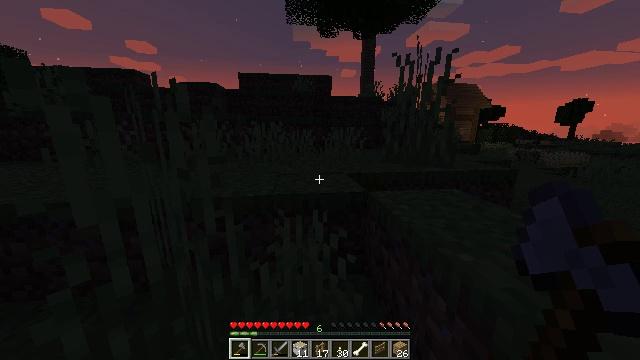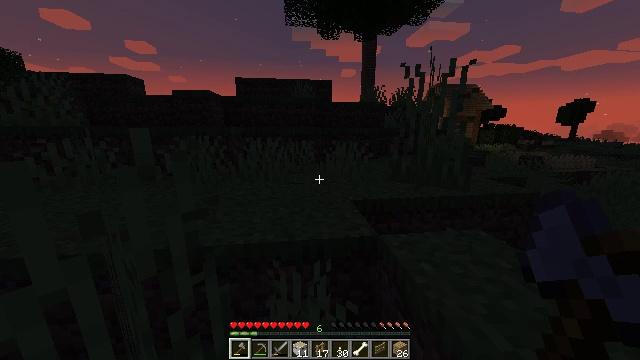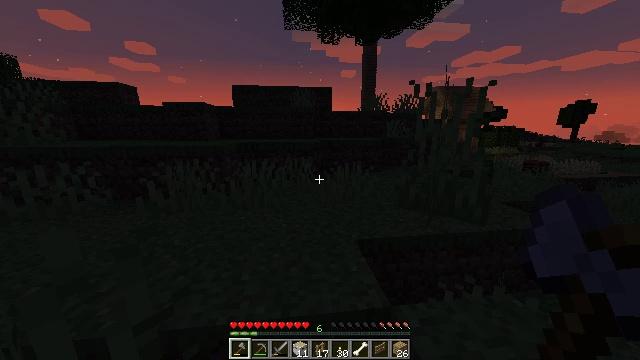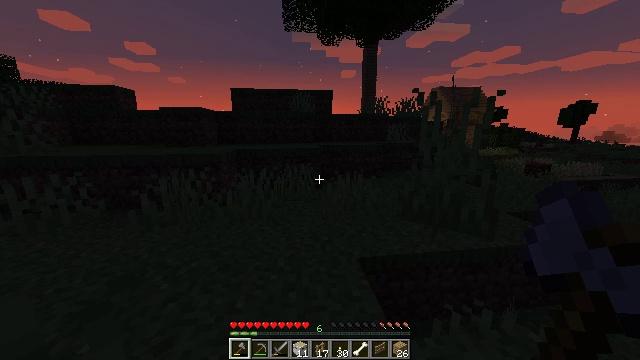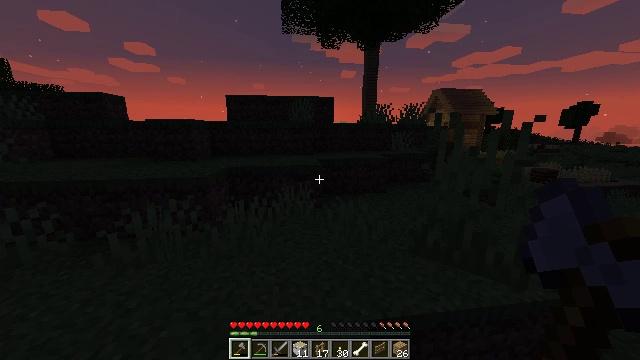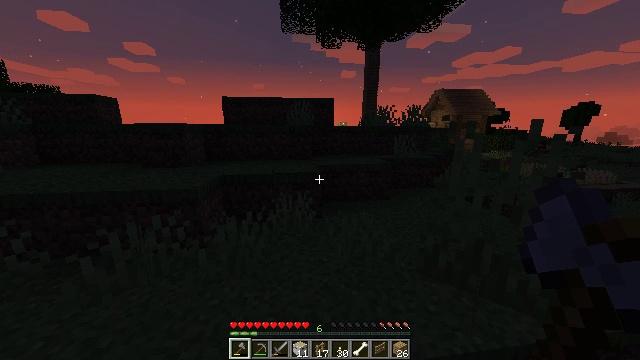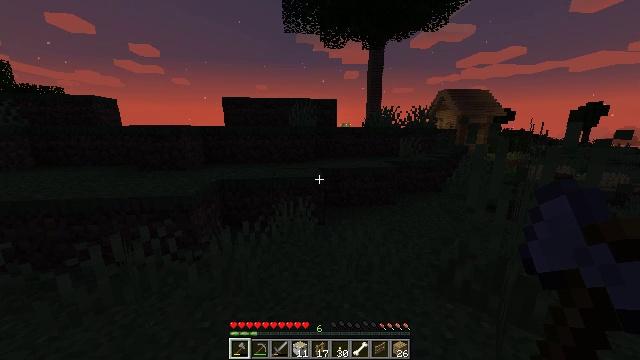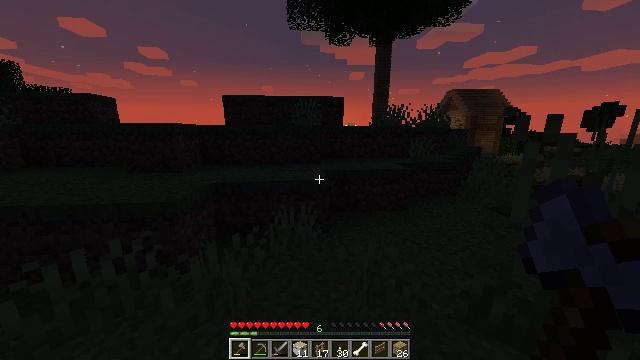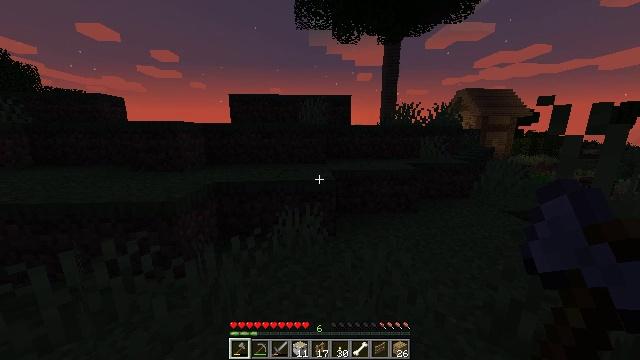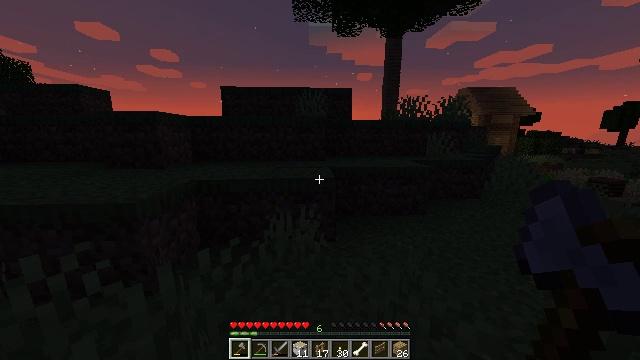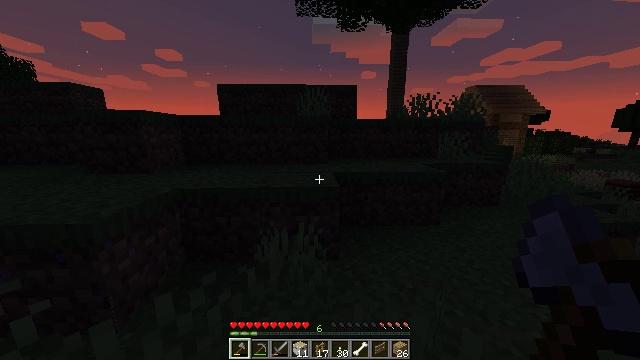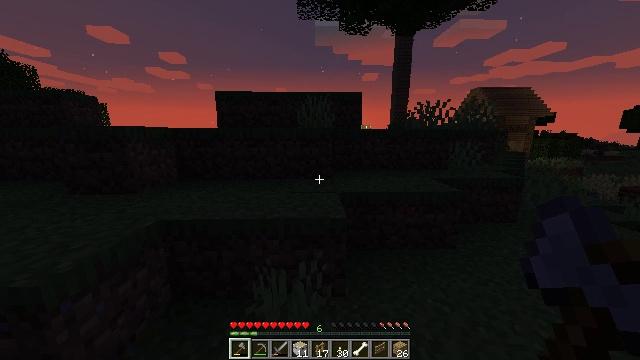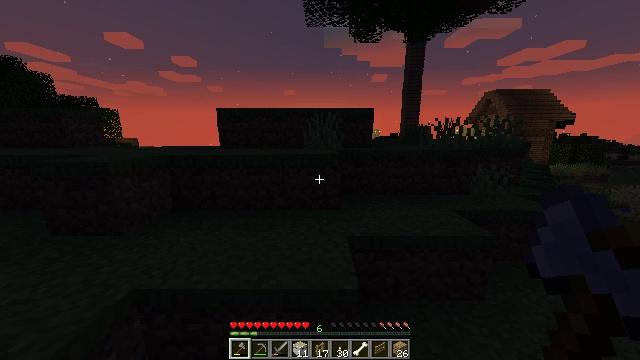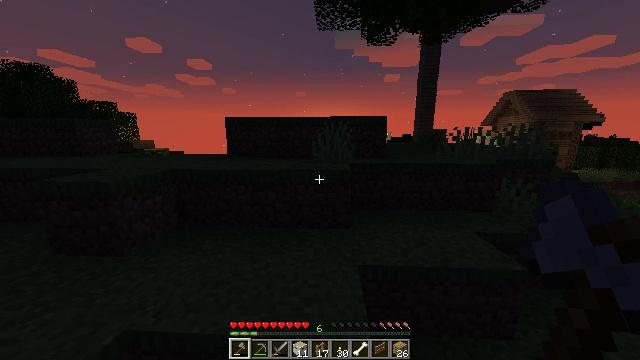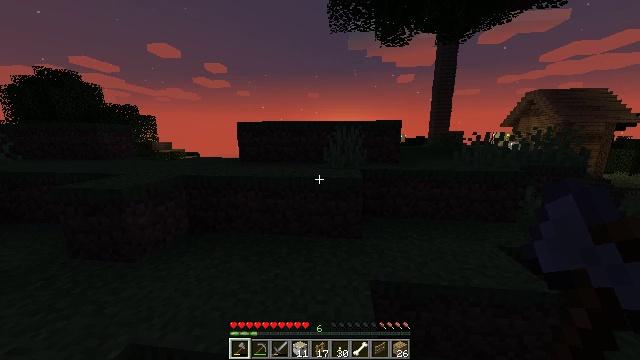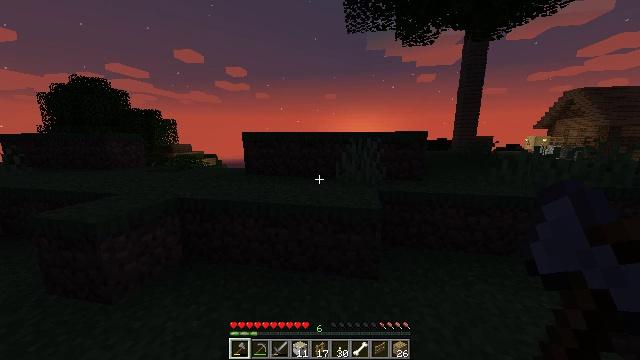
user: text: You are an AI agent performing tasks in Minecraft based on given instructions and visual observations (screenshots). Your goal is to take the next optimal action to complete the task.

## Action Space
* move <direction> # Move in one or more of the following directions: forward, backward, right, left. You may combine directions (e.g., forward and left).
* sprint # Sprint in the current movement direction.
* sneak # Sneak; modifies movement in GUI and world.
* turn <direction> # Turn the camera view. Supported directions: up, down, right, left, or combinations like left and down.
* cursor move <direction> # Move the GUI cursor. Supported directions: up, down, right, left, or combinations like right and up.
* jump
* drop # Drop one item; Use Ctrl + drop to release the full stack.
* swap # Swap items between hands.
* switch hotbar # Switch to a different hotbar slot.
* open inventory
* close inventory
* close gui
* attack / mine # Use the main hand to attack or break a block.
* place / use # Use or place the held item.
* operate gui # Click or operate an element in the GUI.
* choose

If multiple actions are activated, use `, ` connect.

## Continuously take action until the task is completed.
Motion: motion action
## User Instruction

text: Use the crafting table and materials to craft a gray bed.
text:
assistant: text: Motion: move forward, sprint, jump
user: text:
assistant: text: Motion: move forward, sprint, jump
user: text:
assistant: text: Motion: move forward, sprint, jump
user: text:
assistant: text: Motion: move forward, sprint, jump
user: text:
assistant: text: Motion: move forward, sprint, jump
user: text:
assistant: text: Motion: move forward, sprint, jump
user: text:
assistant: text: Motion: move forward, sprint, turn left, jump
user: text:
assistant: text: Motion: move forward, sprint, turn left, jump
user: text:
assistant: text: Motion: move forward, sprint, jump
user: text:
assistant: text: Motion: move forward, sprint, jump
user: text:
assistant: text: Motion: move forward, sprint, jump
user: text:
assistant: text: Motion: move forward, sprint, turn left, jump
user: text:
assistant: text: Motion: move forward, sprint, turn left, jump
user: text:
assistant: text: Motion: move forward, sprint, turn left, jump
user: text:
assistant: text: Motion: move forward, sprint, turn left, jump
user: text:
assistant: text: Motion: move forward, sprint, turn left, jump
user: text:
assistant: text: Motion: move forward, sprint, turn left, jump
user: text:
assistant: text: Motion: move forward, sprint, turn left, jump
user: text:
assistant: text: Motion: move forward, sprint, turn left, jump
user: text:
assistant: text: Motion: move forward, sprint, turn left, jump
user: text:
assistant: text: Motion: move forward, sprint, jump
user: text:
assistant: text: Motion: move forward, sprint, jump
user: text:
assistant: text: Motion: move forward, sprint, jump
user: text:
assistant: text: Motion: move forward, sprint, jump
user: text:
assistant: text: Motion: move forward, sprint, jump
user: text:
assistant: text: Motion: move forward, sprint, jump
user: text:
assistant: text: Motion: move forward, sprint, jump
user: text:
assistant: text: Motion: move forward, sprint, turn left, jump
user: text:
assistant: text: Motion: move forward, sprint, turn left, jump
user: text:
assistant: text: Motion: move forward, sprint, jump